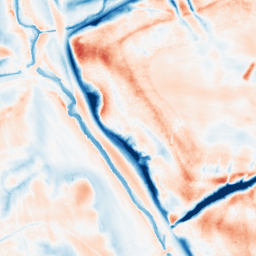
Category: trend_removal
Decomposition family: local_polynomial
Decomposition parameters: window_size: 31
degree: 1
Upsampling method: bicubic
Upsampling parameters: scale: 8
Upsampling scale: 8